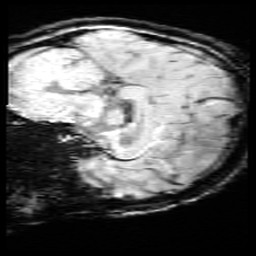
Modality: SWI
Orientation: sagittal
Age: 12
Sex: female
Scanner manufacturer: siemens
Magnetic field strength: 3 T
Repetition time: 0.027 s
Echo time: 0.02 s